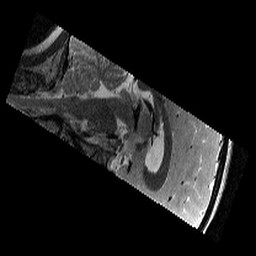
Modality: T2w
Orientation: sagittal
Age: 11
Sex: female
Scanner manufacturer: siemens
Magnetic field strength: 3 T
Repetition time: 9.23 s
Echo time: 0.067 s